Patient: sex M, age 75
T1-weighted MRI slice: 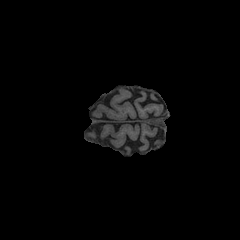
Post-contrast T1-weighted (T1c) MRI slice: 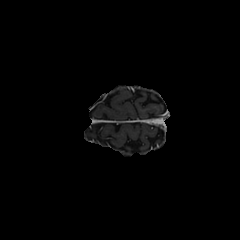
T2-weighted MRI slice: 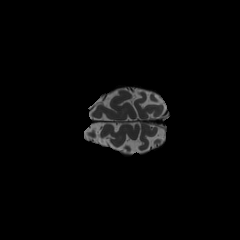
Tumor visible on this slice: no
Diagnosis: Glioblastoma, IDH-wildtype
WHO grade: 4